Field crop: maize
Growth stage: 1
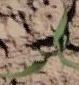
Species: maize